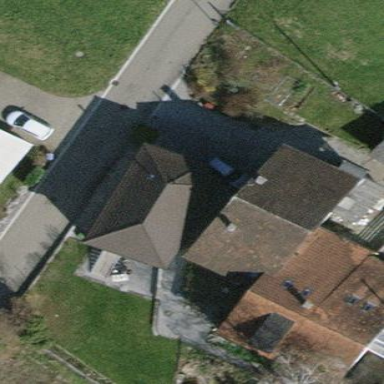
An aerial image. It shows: Simple house.